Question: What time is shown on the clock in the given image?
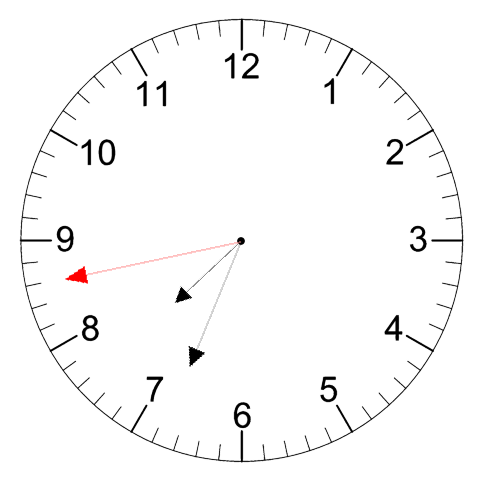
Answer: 07:33:43